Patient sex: M
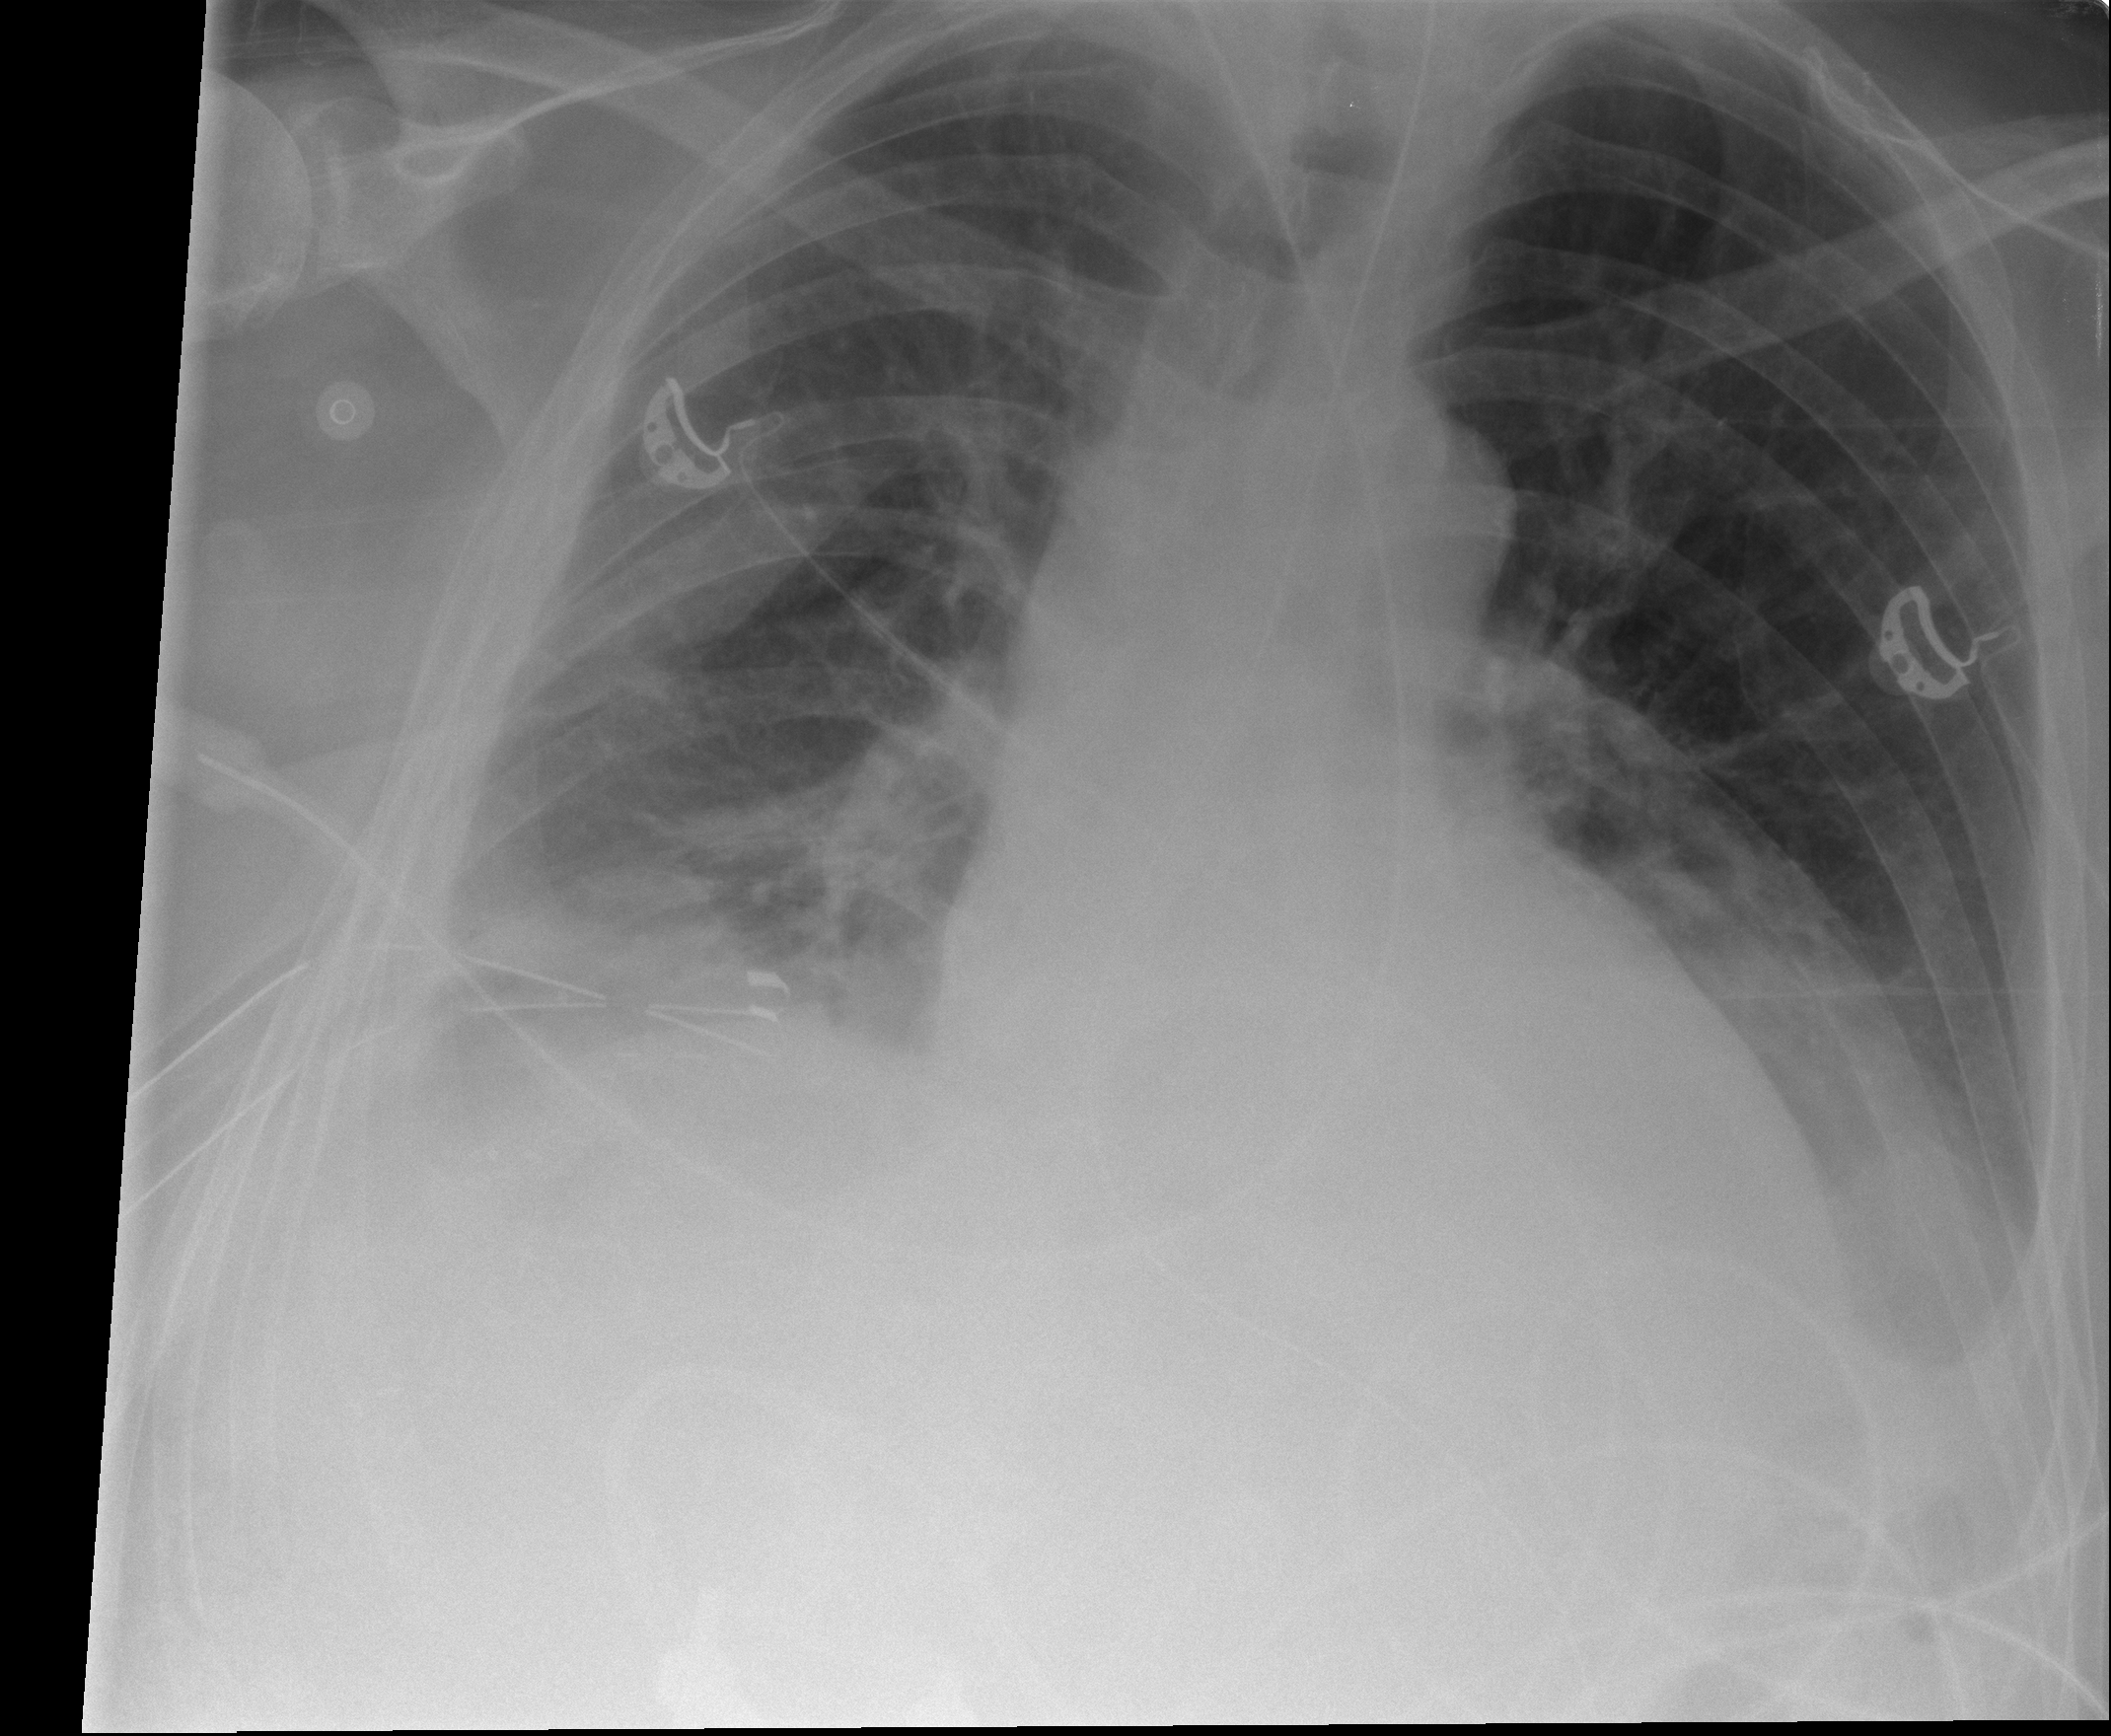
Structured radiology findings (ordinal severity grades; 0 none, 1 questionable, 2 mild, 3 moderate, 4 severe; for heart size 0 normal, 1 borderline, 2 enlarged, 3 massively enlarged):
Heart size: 0
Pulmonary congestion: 0
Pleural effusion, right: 2
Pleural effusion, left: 2
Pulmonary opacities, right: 0
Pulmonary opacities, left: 0
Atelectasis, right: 2
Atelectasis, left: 2